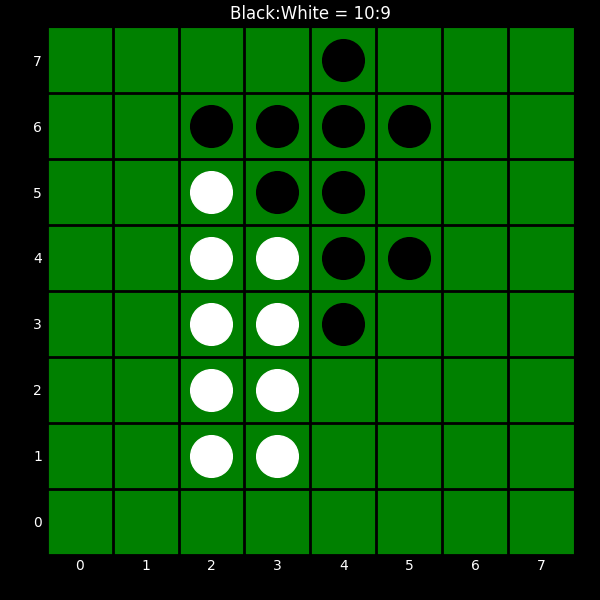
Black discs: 10
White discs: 9